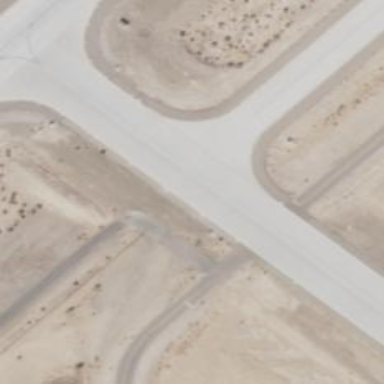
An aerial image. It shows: View of taxiway at the airport.